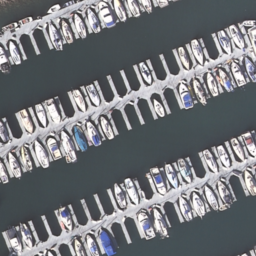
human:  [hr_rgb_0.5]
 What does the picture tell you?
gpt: harbor